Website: lowes
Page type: order-returns
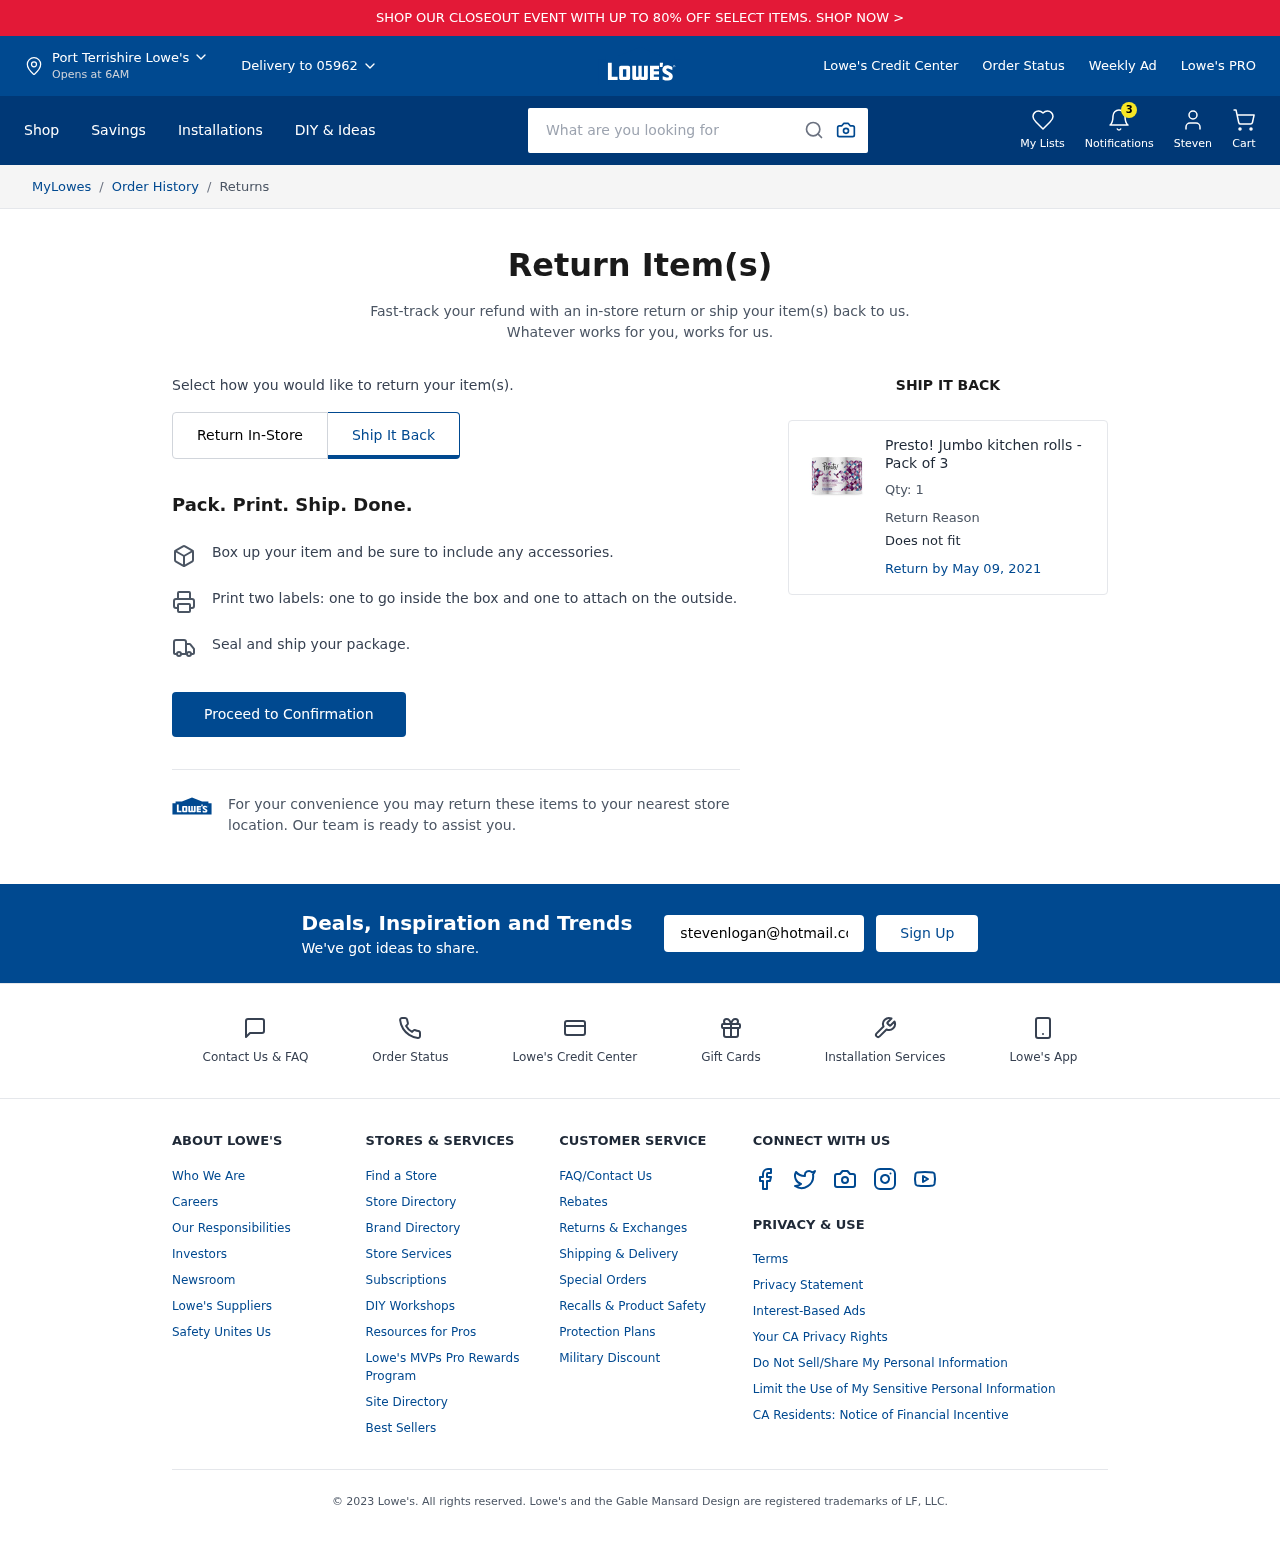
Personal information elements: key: PII_CITY
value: Port Terrishire
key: PII_EMAIL
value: stevenlogan@hotmail.com
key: PII_FIRSTNAME
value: Steven
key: PII_POSTCODE
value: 05962
Product elements: key: PRODUCT1_NAME
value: Presto! Jumbo kitchen rolls - Pack of 3
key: PRODUCT1_QUANTITY
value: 1
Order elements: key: ORDER_RETURN_BY_DATE
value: May 09, 2021
Search elements: key: HEADER_SEARCH
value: What are you looking for
Other elements: key: NOTIFICATION_COUNT
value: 3